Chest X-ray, AP view. Patient: 65 years old, sex M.
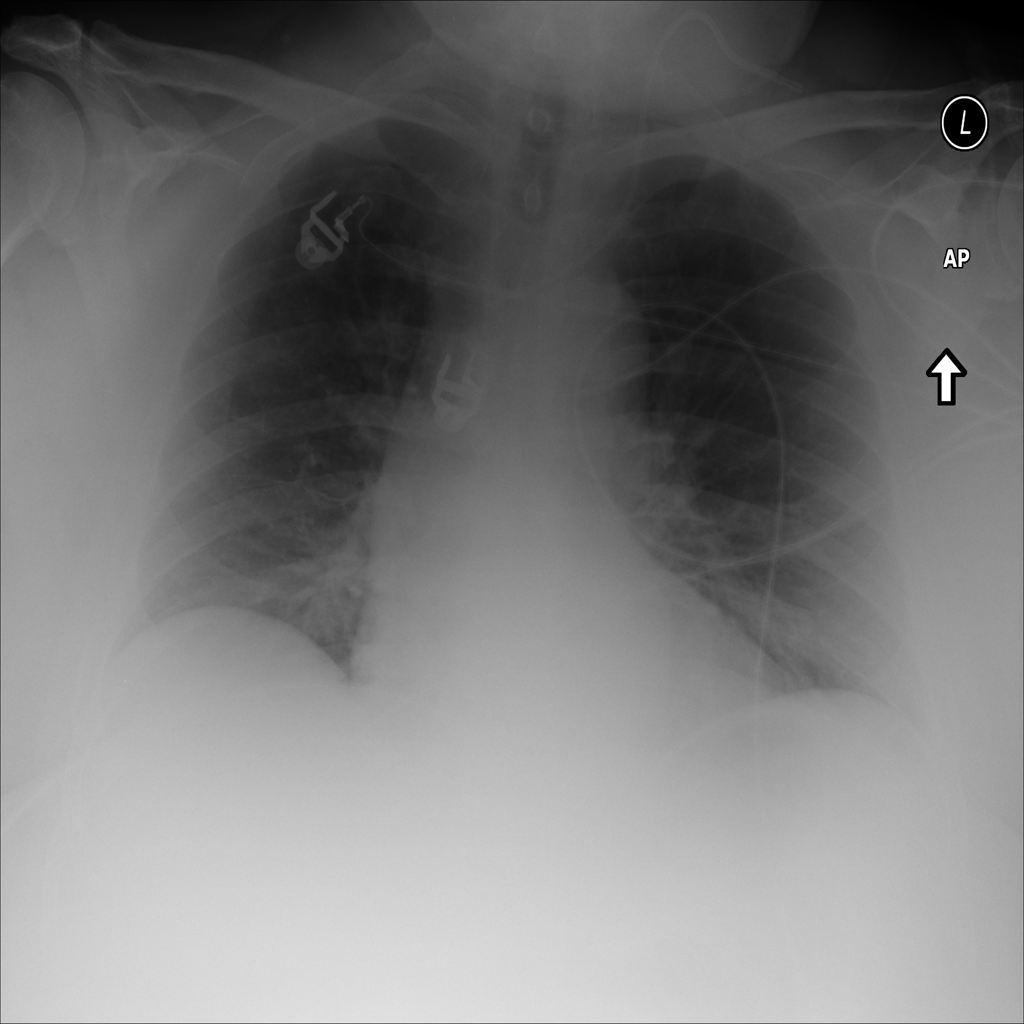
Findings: No Finding